Field crop: maize
Growth stage: 2
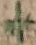
Species: atriplex